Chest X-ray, PA view. Patient: 61 years old, sex F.
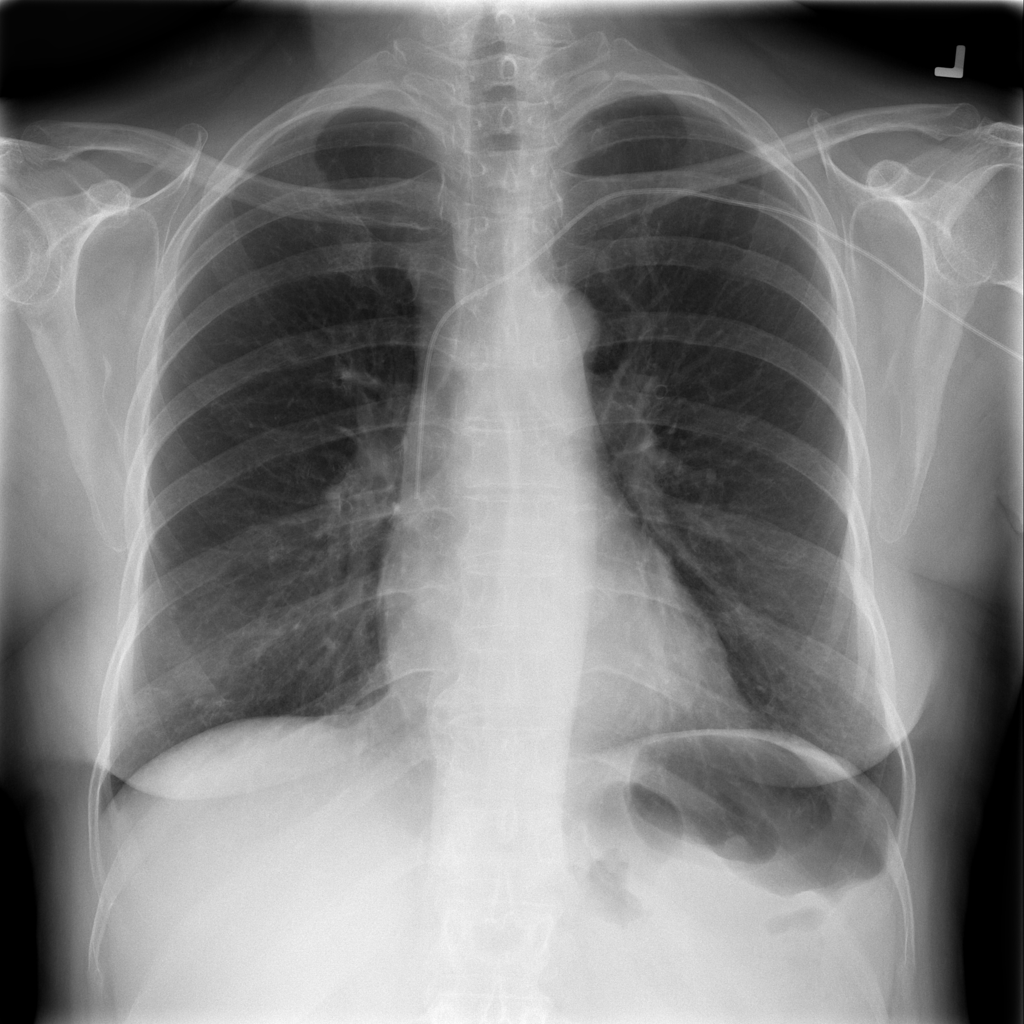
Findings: No Finding